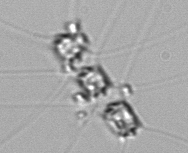
Label: Chaetoceros_didymus_TAG_external_flagellate